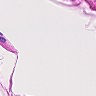
Metastatic tissue present: no